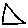
Label: triangle